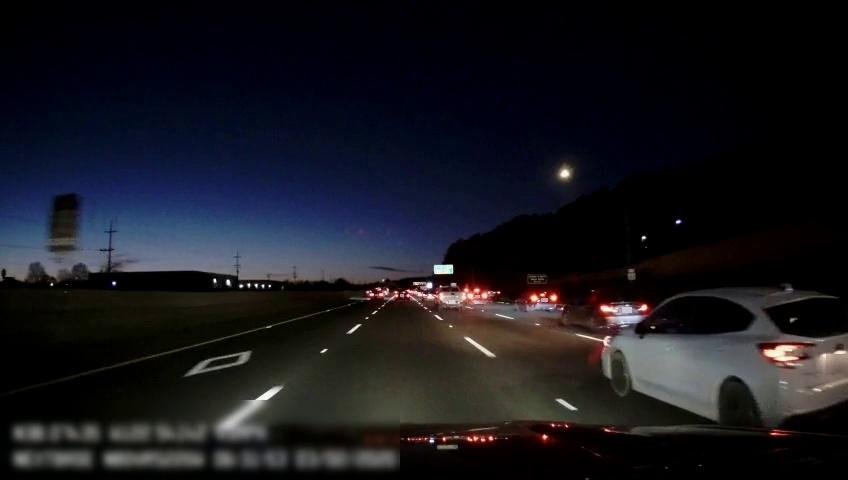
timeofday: Night
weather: Other
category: Drivable Space
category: Vehicles | Truck
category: Vehicles | Car
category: Vehicles | Car
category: Vehicles | Car
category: Vehicles | Car
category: Vehicles | Car
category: Vehicles | Car
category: Vehicles | Car
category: Vehicles | Car
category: Lanes | Alternate Lane
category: Lanes | Alternate Lane
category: Lanes | Alternate Lane
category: Lanes | Alternate Lane
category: Traffic | Signs
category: Traffic | Signs